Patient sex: M
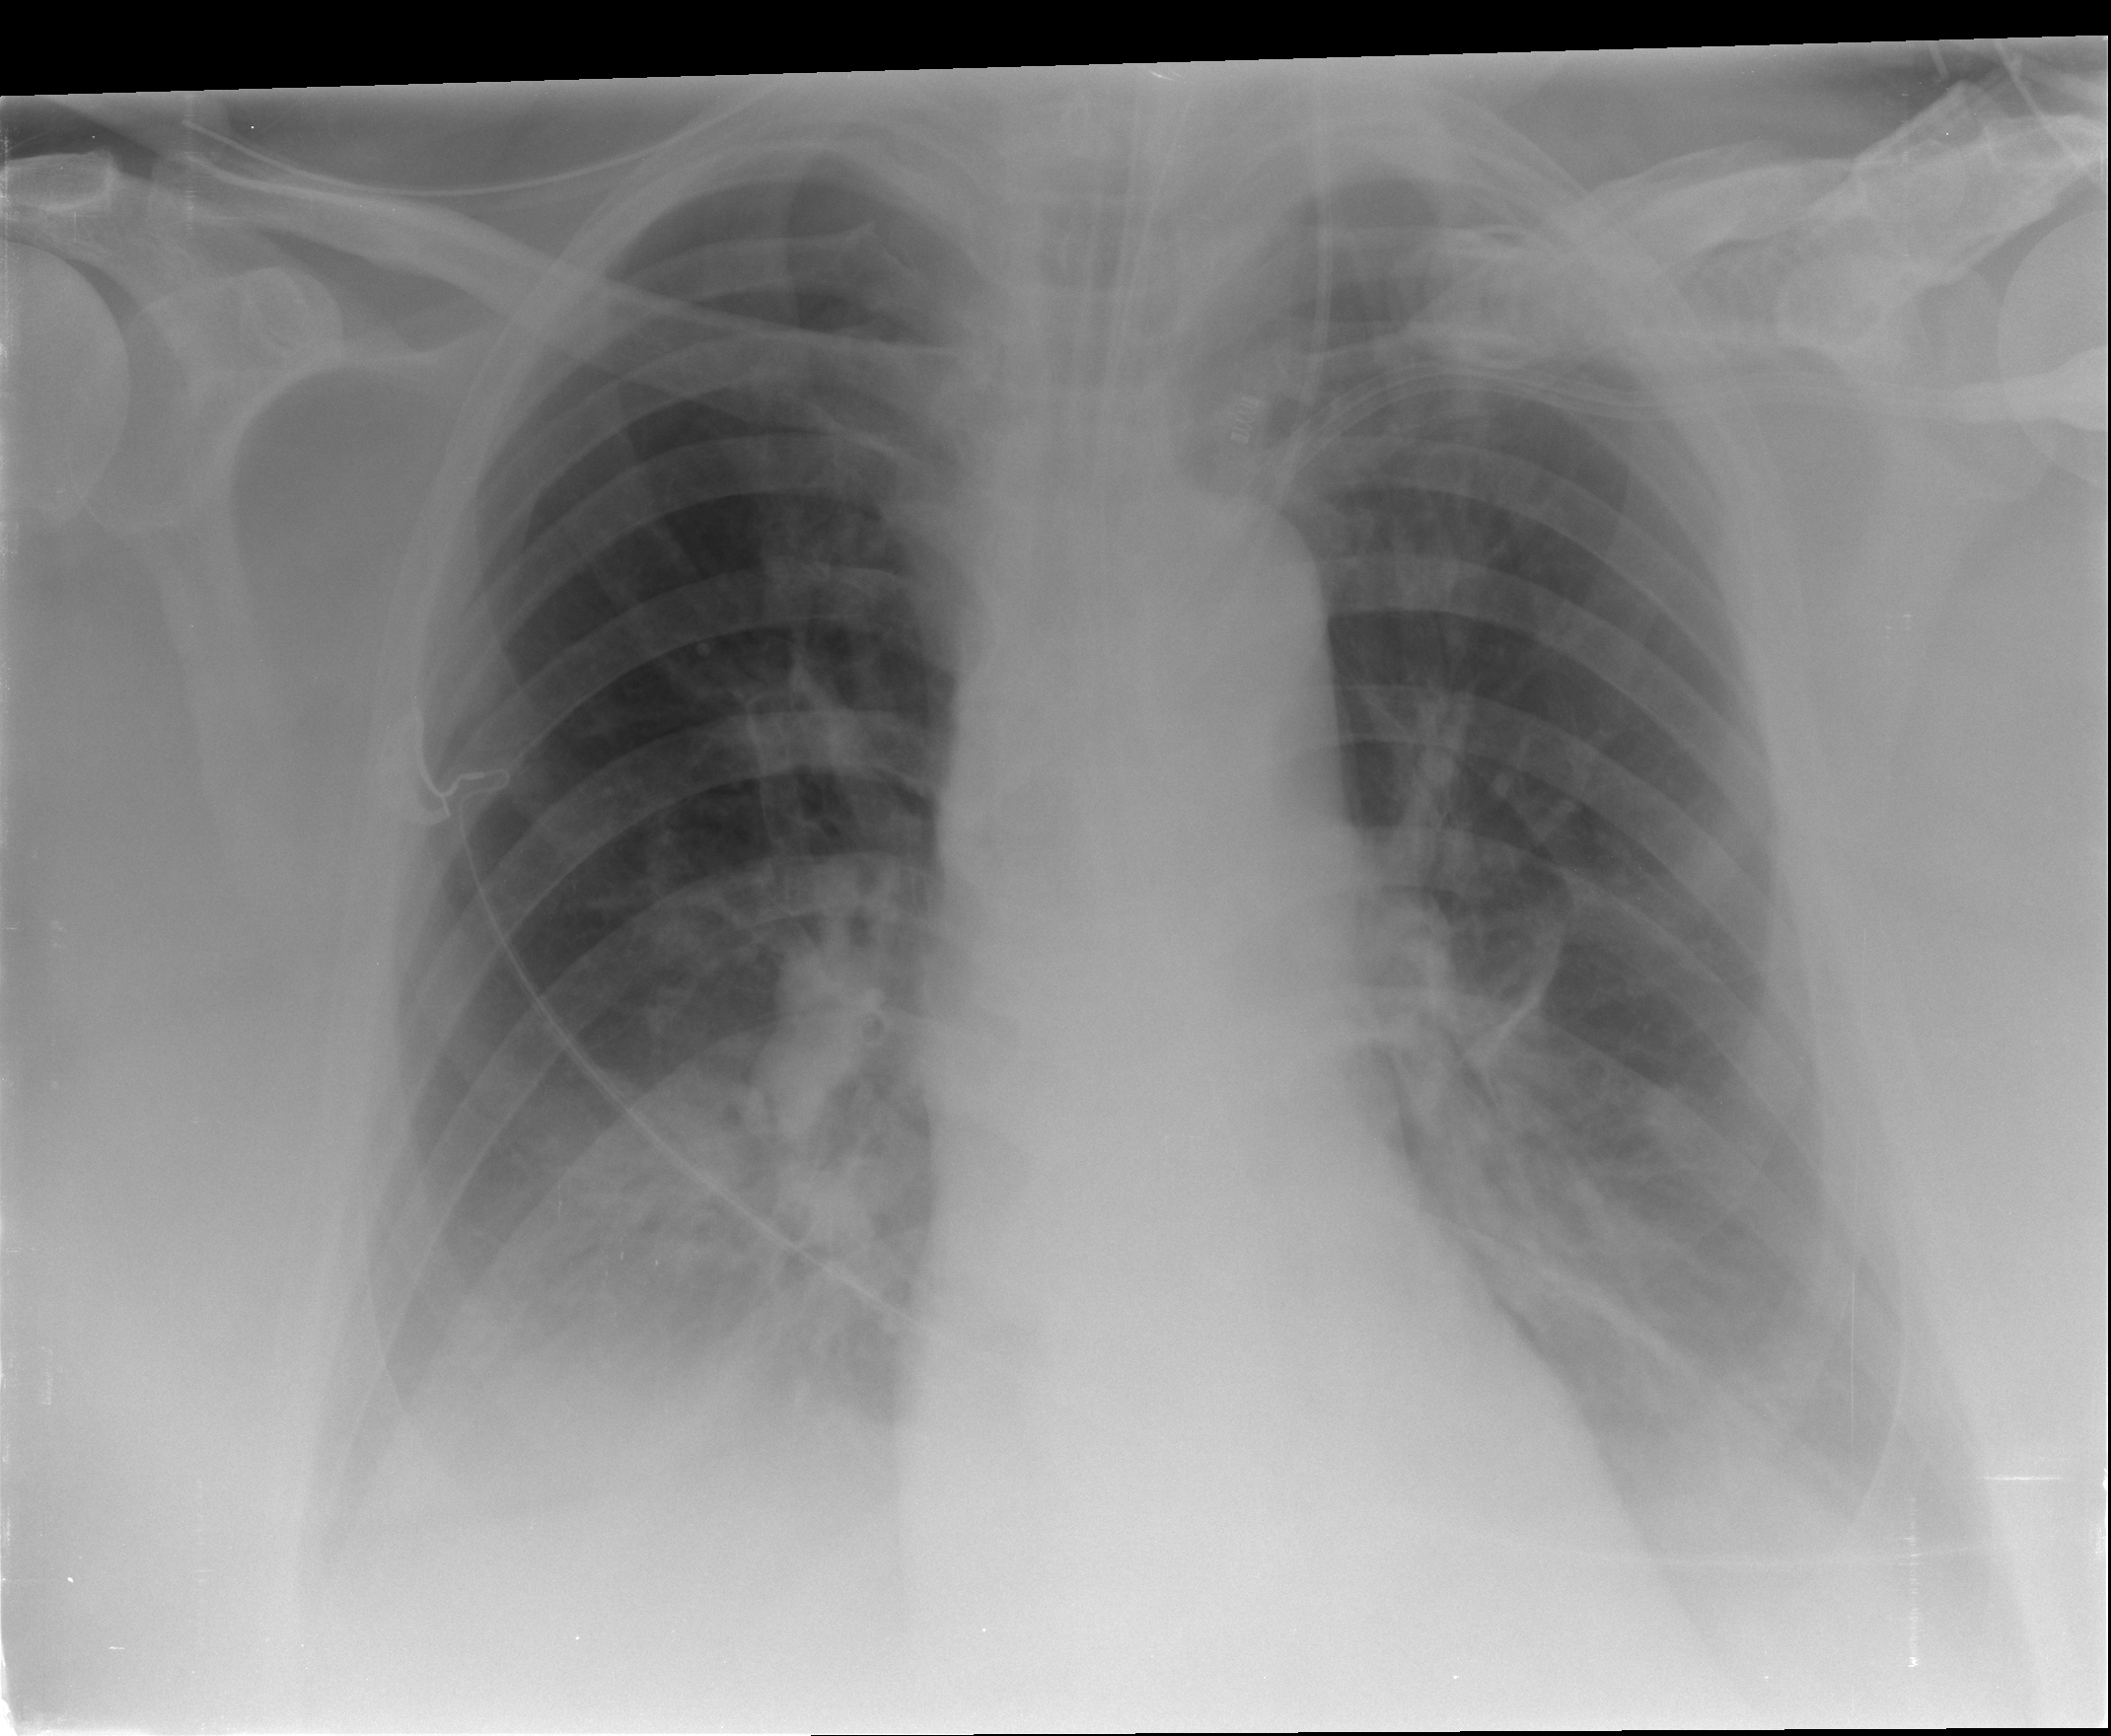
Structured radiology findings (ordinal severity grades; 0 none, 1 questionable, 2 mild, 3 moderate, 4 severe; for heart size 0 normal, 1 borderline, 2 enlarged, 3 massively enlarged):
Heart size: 0
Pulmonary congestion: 2
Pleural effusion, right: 2
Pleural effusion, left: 2
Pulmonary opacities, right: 2
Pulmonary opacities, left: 2
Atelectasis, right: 2
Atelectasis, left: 2